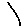
Label: line